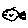
Label: fish